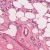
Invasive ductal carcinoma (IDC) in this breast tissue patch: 1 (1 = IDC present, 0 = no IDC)